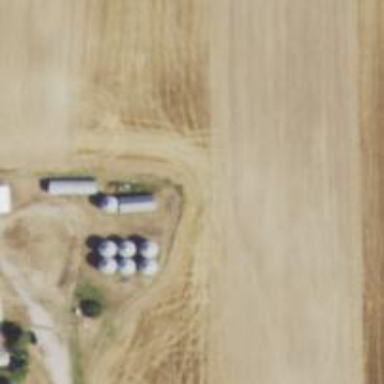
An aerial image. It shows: Silo.